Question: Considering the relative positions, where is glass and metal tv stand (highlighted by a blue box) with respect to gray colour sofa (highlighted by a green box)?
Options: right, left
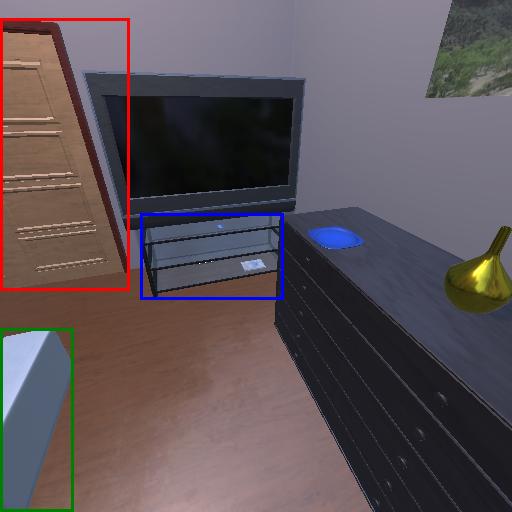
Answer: right